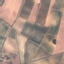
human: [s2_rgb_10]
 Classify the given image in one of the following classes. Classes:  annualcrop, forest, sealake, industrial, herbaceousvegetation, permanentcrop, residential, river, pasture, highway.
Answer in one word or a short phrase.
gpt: PermanentCrop